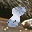
Label: 8